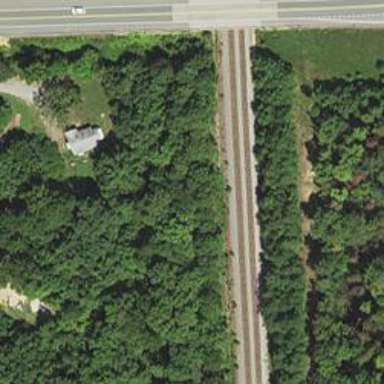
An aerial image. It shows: Railway track.